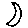
Label: moon